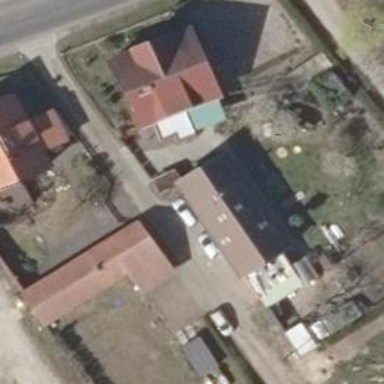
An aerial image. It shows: Gabled building with roof oriented along its structure.